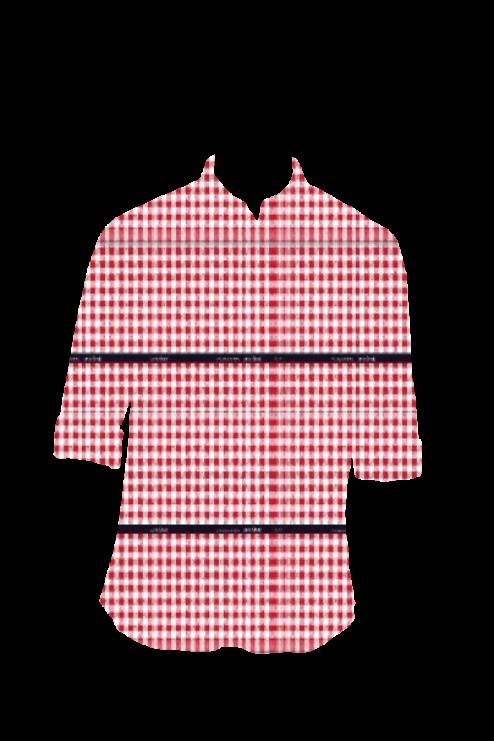
red gingham tee